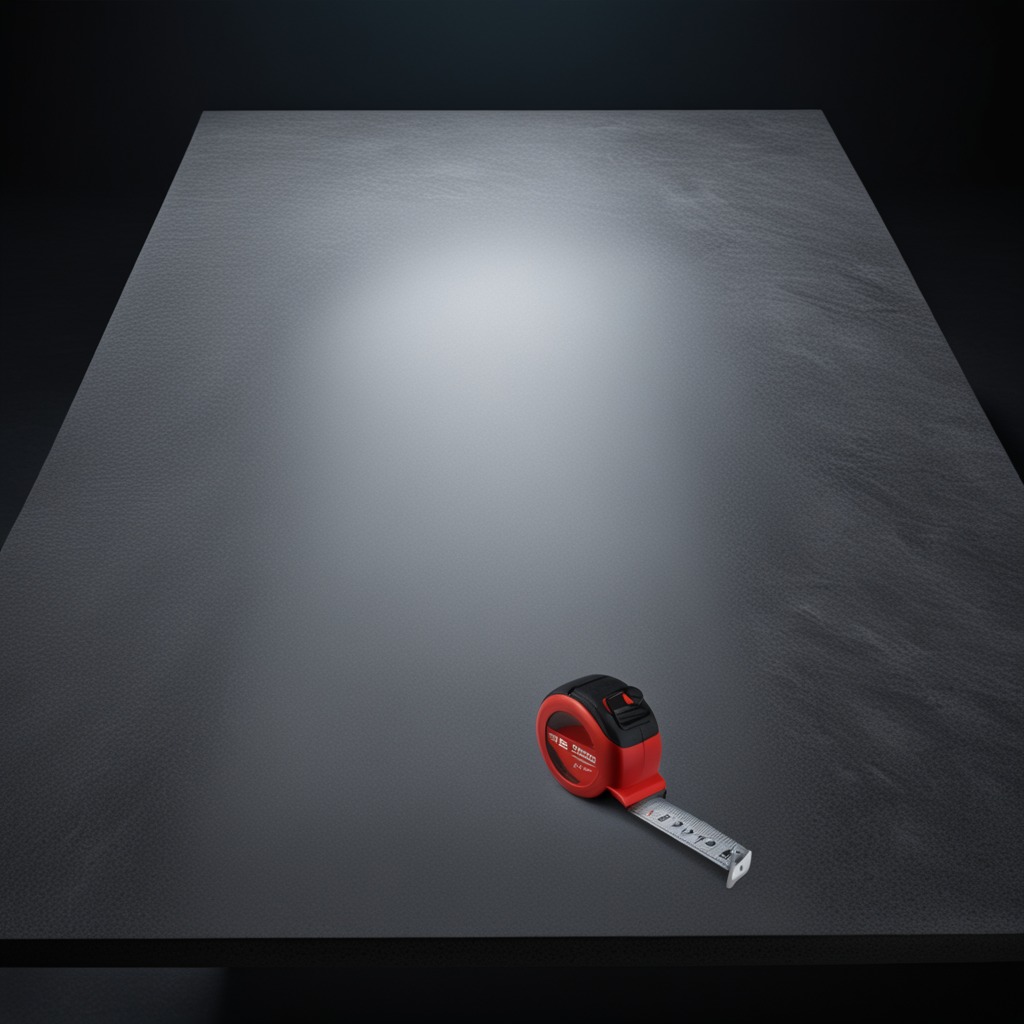
A measuring tape is lying on the granite table inside a workshop at night.